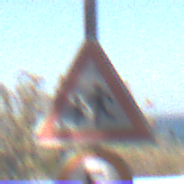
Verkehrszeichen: KinderRechts
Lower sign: Geschwindigkeit5
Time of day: MorningAfternoon
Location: Outdoor (Nature)
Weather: Clear
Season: NotSpecified
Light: Natural